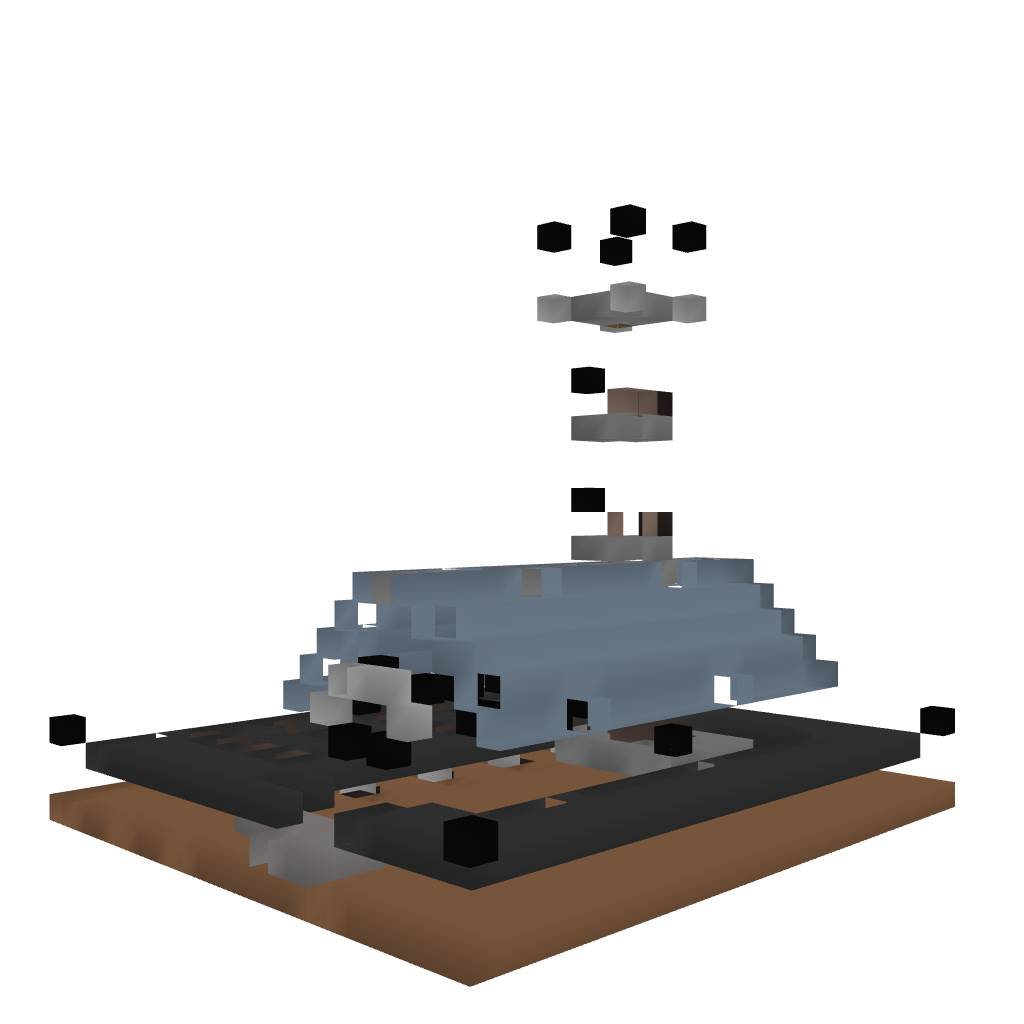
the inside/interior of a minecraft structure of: Church with Cemetery